Field crop: maize
Growth stage: 2
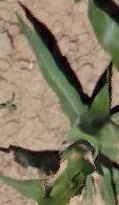
Species: maize